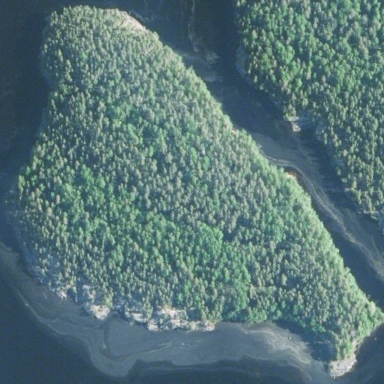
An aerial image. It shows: Islet covered with woodland. The area is classified as forest land.